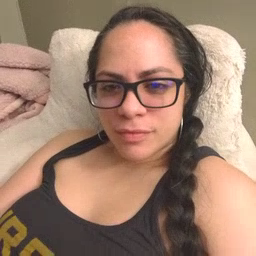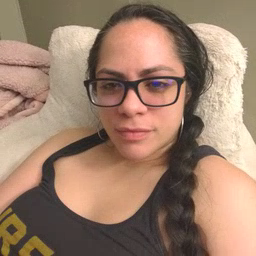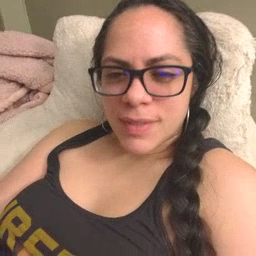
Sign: taste